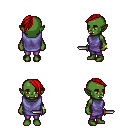
a pixel art fantasy rpg character, female body template, orc, green skin, chain tabard jacket, magenta pants, red long mohawk hairstyle, bracelets, dagger, four views (front, back, left, right), 2x2 character sprite sheet, small pixel art, hard edges, no anti-aliasing